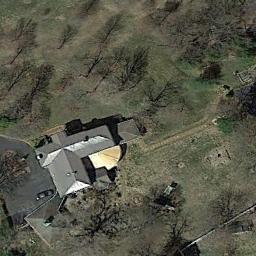
Label: residential